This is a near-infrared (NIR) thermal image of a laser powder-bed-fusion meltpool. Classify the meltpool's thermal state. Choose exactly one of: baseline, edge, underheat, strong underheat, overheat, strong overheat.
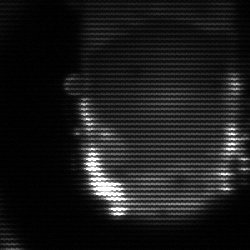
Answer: baseline